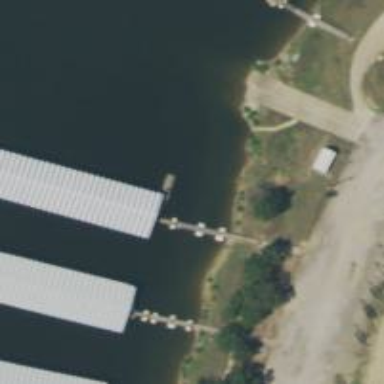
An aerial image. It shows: Man-made pier.